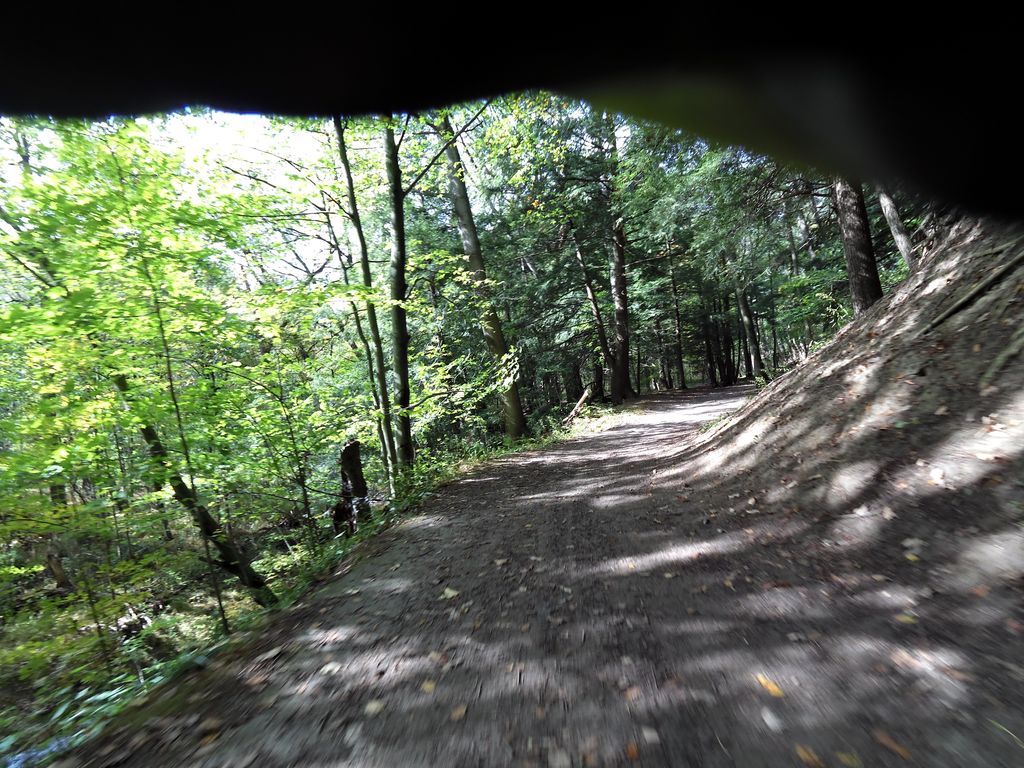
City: hamilton